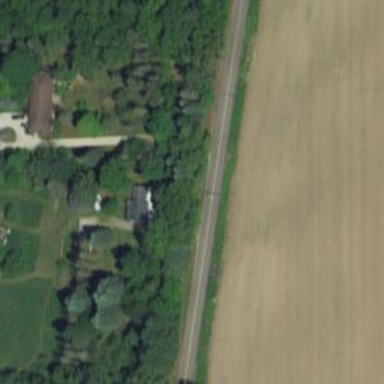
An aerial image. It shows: Driveway.